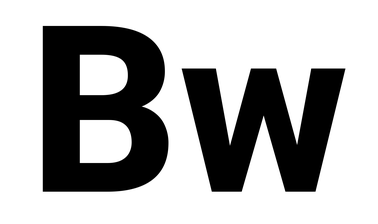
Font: Roboto_ExtraBold